Question: I'm still learning C# & WPF and try to make my own windows application. I wish i can find a simple and direct answers for my questions about the best way to create my WPF app layout. Please take a look at the image; My questions are:
- What is the suitable controls containers in my situation? I have many options of panels and containers that can define my application layout... But what is the best choices?- What is the best choice for that changeable part; Page, windows, navigation window? Though i don't want any navigation controls in that part- how to make that changeable part show certain pages after pressing any button in the right panel? how to link that part with these changeable pages?- Can C# WPF help me in designing an application work online/offline?

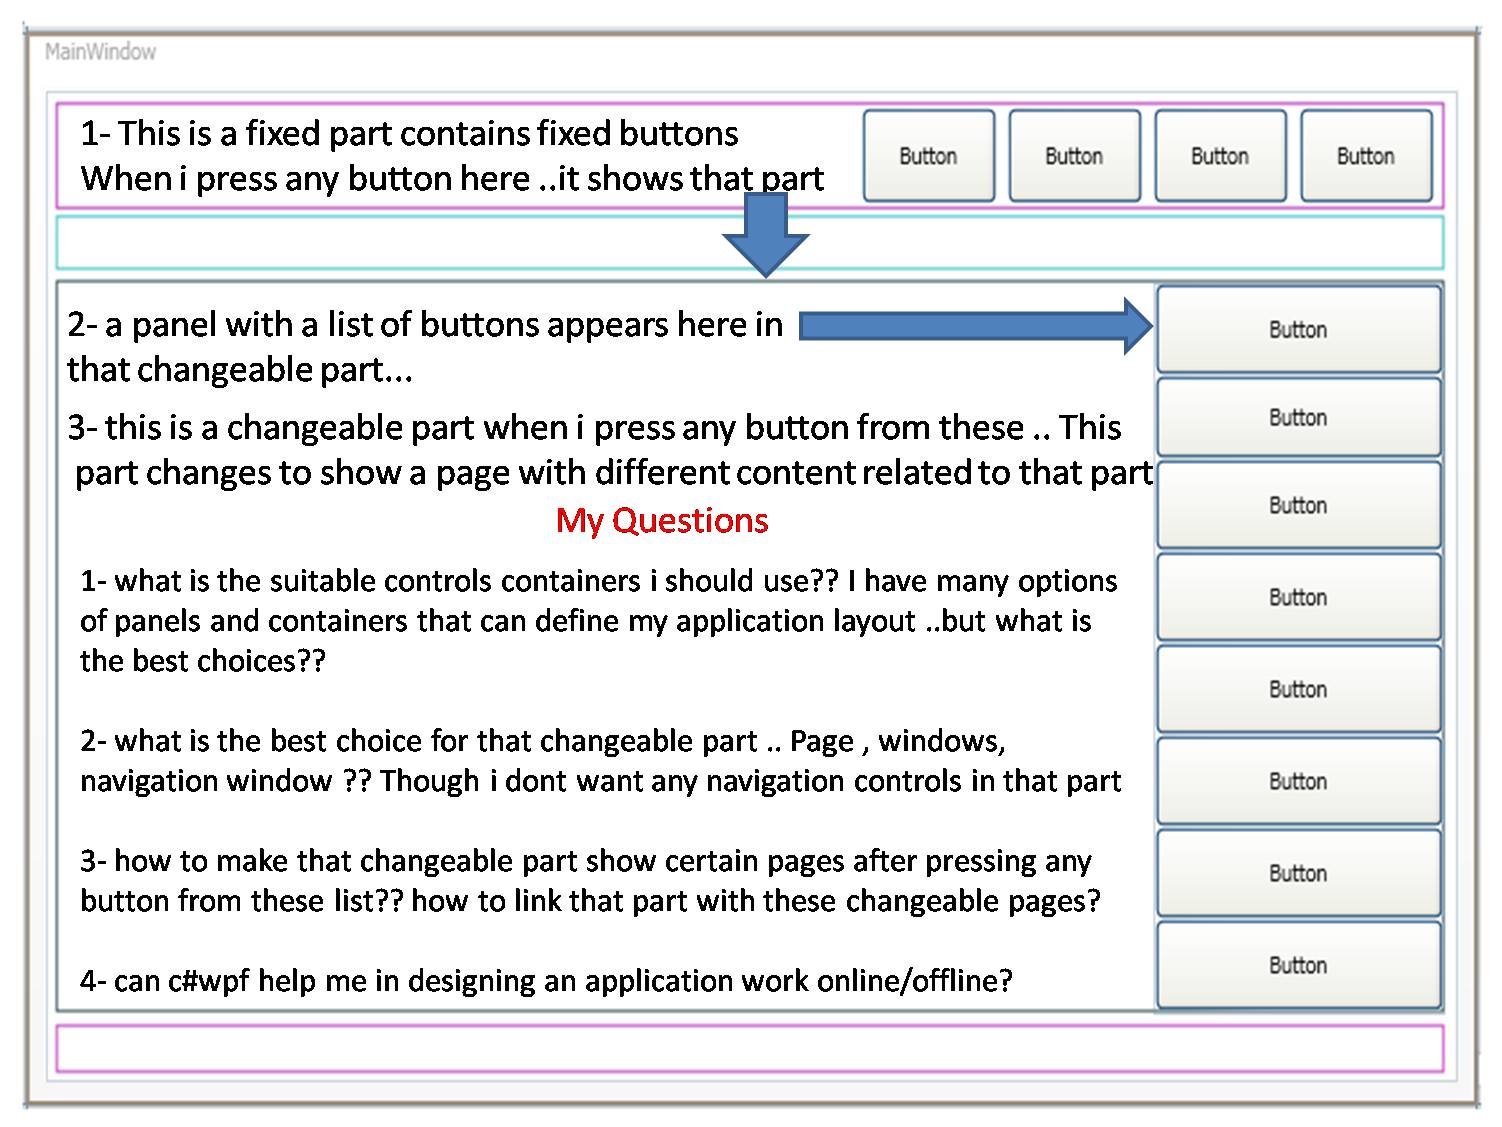
Answer: The layout I would suggest to fit your case would be to use Grids to structure your panel to obtain an automatic resizing of the central part and the use of StackPanels for the grouping the buttons together.
As a general rule I would recommend the use of Grids and DockPanels to structure the layout skeleton. The * option on the columns and row size of the Grids are really handy to provide a layout that will not suffer from window resizing.
Here is a quick preview of a WPF reproduction of your layout.

And here is the XAML I used to obtain this layout (I removed the buttons)
'''
<Grid>
<Grid.RowDefinitions>
<RowDefinition Height="40"/>
<RowDefinition Height="24"/>
<RowDefinition Height="*"/>
<RowDefinition Height="24"/>
</Grid.RowDefinitions>
<Grid Grid.Row="0" Background="LightPink">
<Grid.ColumnDefinitions>
<ColumnDefinition Width="*"/>
<ColumnDefinition Width="Auto"/>
</Grid.ColumnDefinitions>
<TextBlock Grid.Column="0" Text="Hello World"/>
<StackPanel Grid.Column="1" Orientation="Horizontal">
<!-- Top Right Button Panel -->
</StackPanel>
</Grid>
<Grid Grid.Row="1" Background="LightBlue"/>
<Grid Grid.Row="2" Background="LightGray">
<Grid.ColumnDefinitions>
<ColumnDefinition Width="*"/>
<ColumnDefinition Width="100"/>
</Grid.ColumnDefinitions>
<TextBlock Grid.Column="0" Text="Hello World"/>
<StackPanel Grid.Column="1" Orientation="Vertical">
<!-- Left Button Panel -->
</StackPanel>
</Grid>
<Grid Grid.Row="4" Background="LightPink"/>
</Grid>
'''